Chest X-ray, PA view. Patient: 57 years old, sex F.
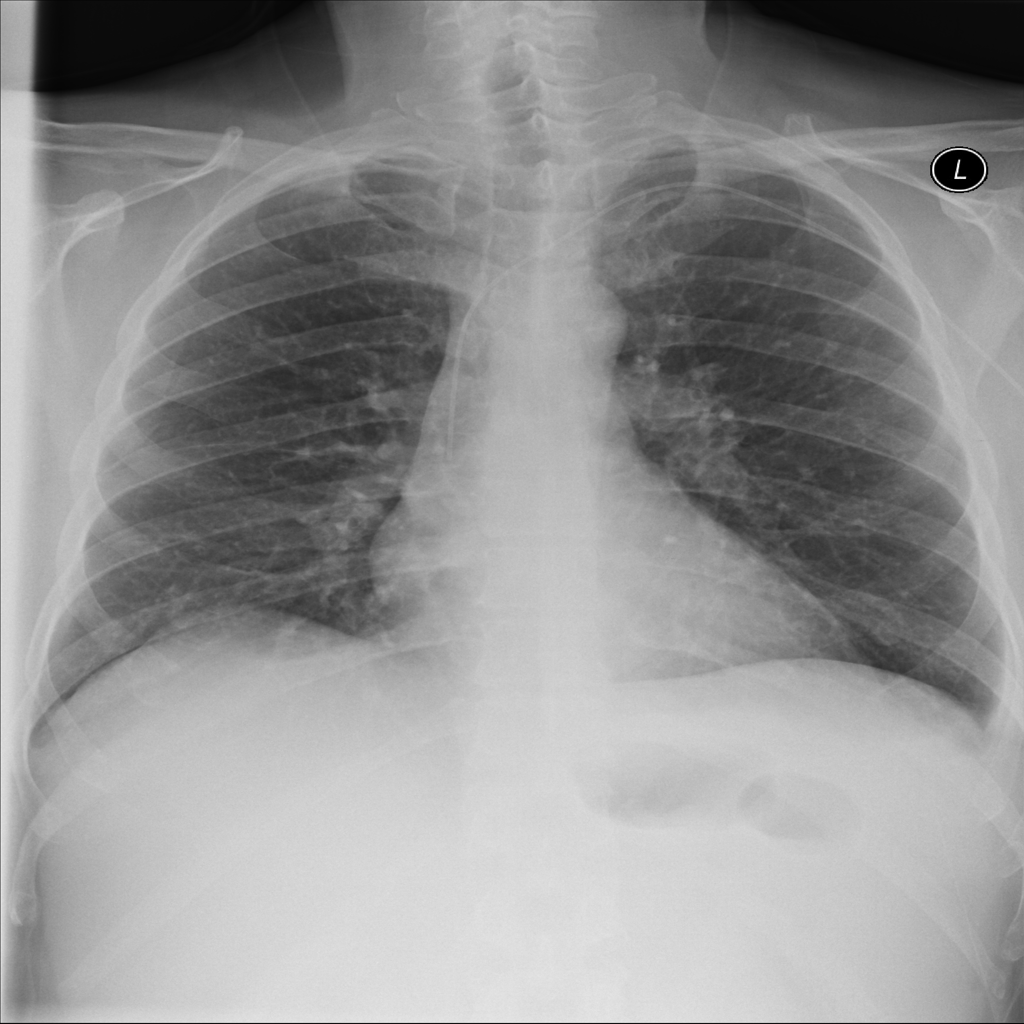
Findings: No Finding